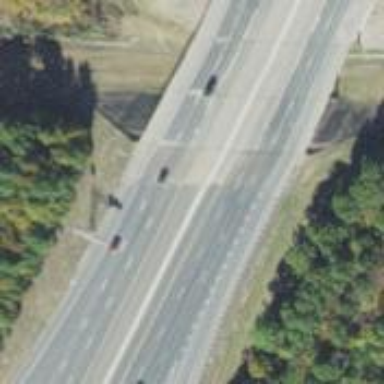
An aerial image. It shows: Beam-structured bridge on motorway.